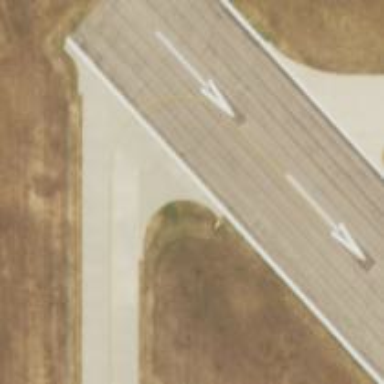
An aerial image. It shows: Displaced threshold on airport runway.